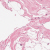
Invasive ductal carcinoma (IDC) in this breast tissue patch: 0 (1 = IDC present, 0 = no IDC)